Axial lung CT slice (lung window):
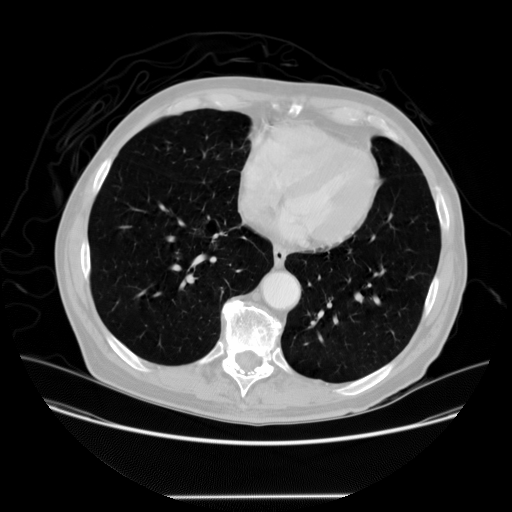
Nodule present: no